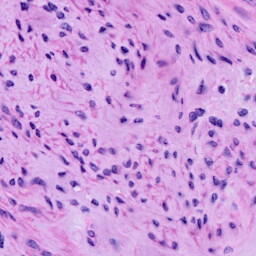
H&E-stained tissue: Cervix